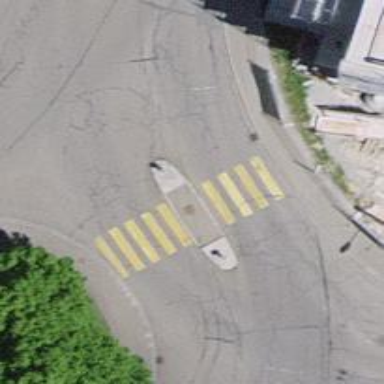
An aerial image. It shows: Uncontrolled crossing with pedestrian island.